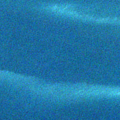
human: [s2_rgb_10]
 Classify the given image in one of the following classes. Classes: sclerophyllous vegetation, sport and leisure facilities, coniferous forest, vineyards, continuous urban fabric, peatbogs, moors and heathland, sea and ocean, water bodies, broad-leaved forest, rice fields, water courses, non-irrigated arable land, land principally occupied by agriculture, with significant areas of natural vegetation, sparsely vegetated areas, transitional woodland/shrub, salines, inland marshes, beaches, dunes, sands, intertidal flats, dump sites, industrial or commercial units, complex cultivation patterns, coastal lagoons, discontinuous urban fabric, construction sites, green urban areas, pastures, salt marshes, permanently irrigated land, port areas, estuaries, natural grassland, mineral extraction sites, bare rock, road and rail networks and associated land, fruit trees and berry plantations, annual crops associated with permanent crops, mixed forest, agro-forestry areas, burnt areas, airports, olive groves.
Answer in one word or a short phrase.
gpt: sea and ocean